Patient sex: M
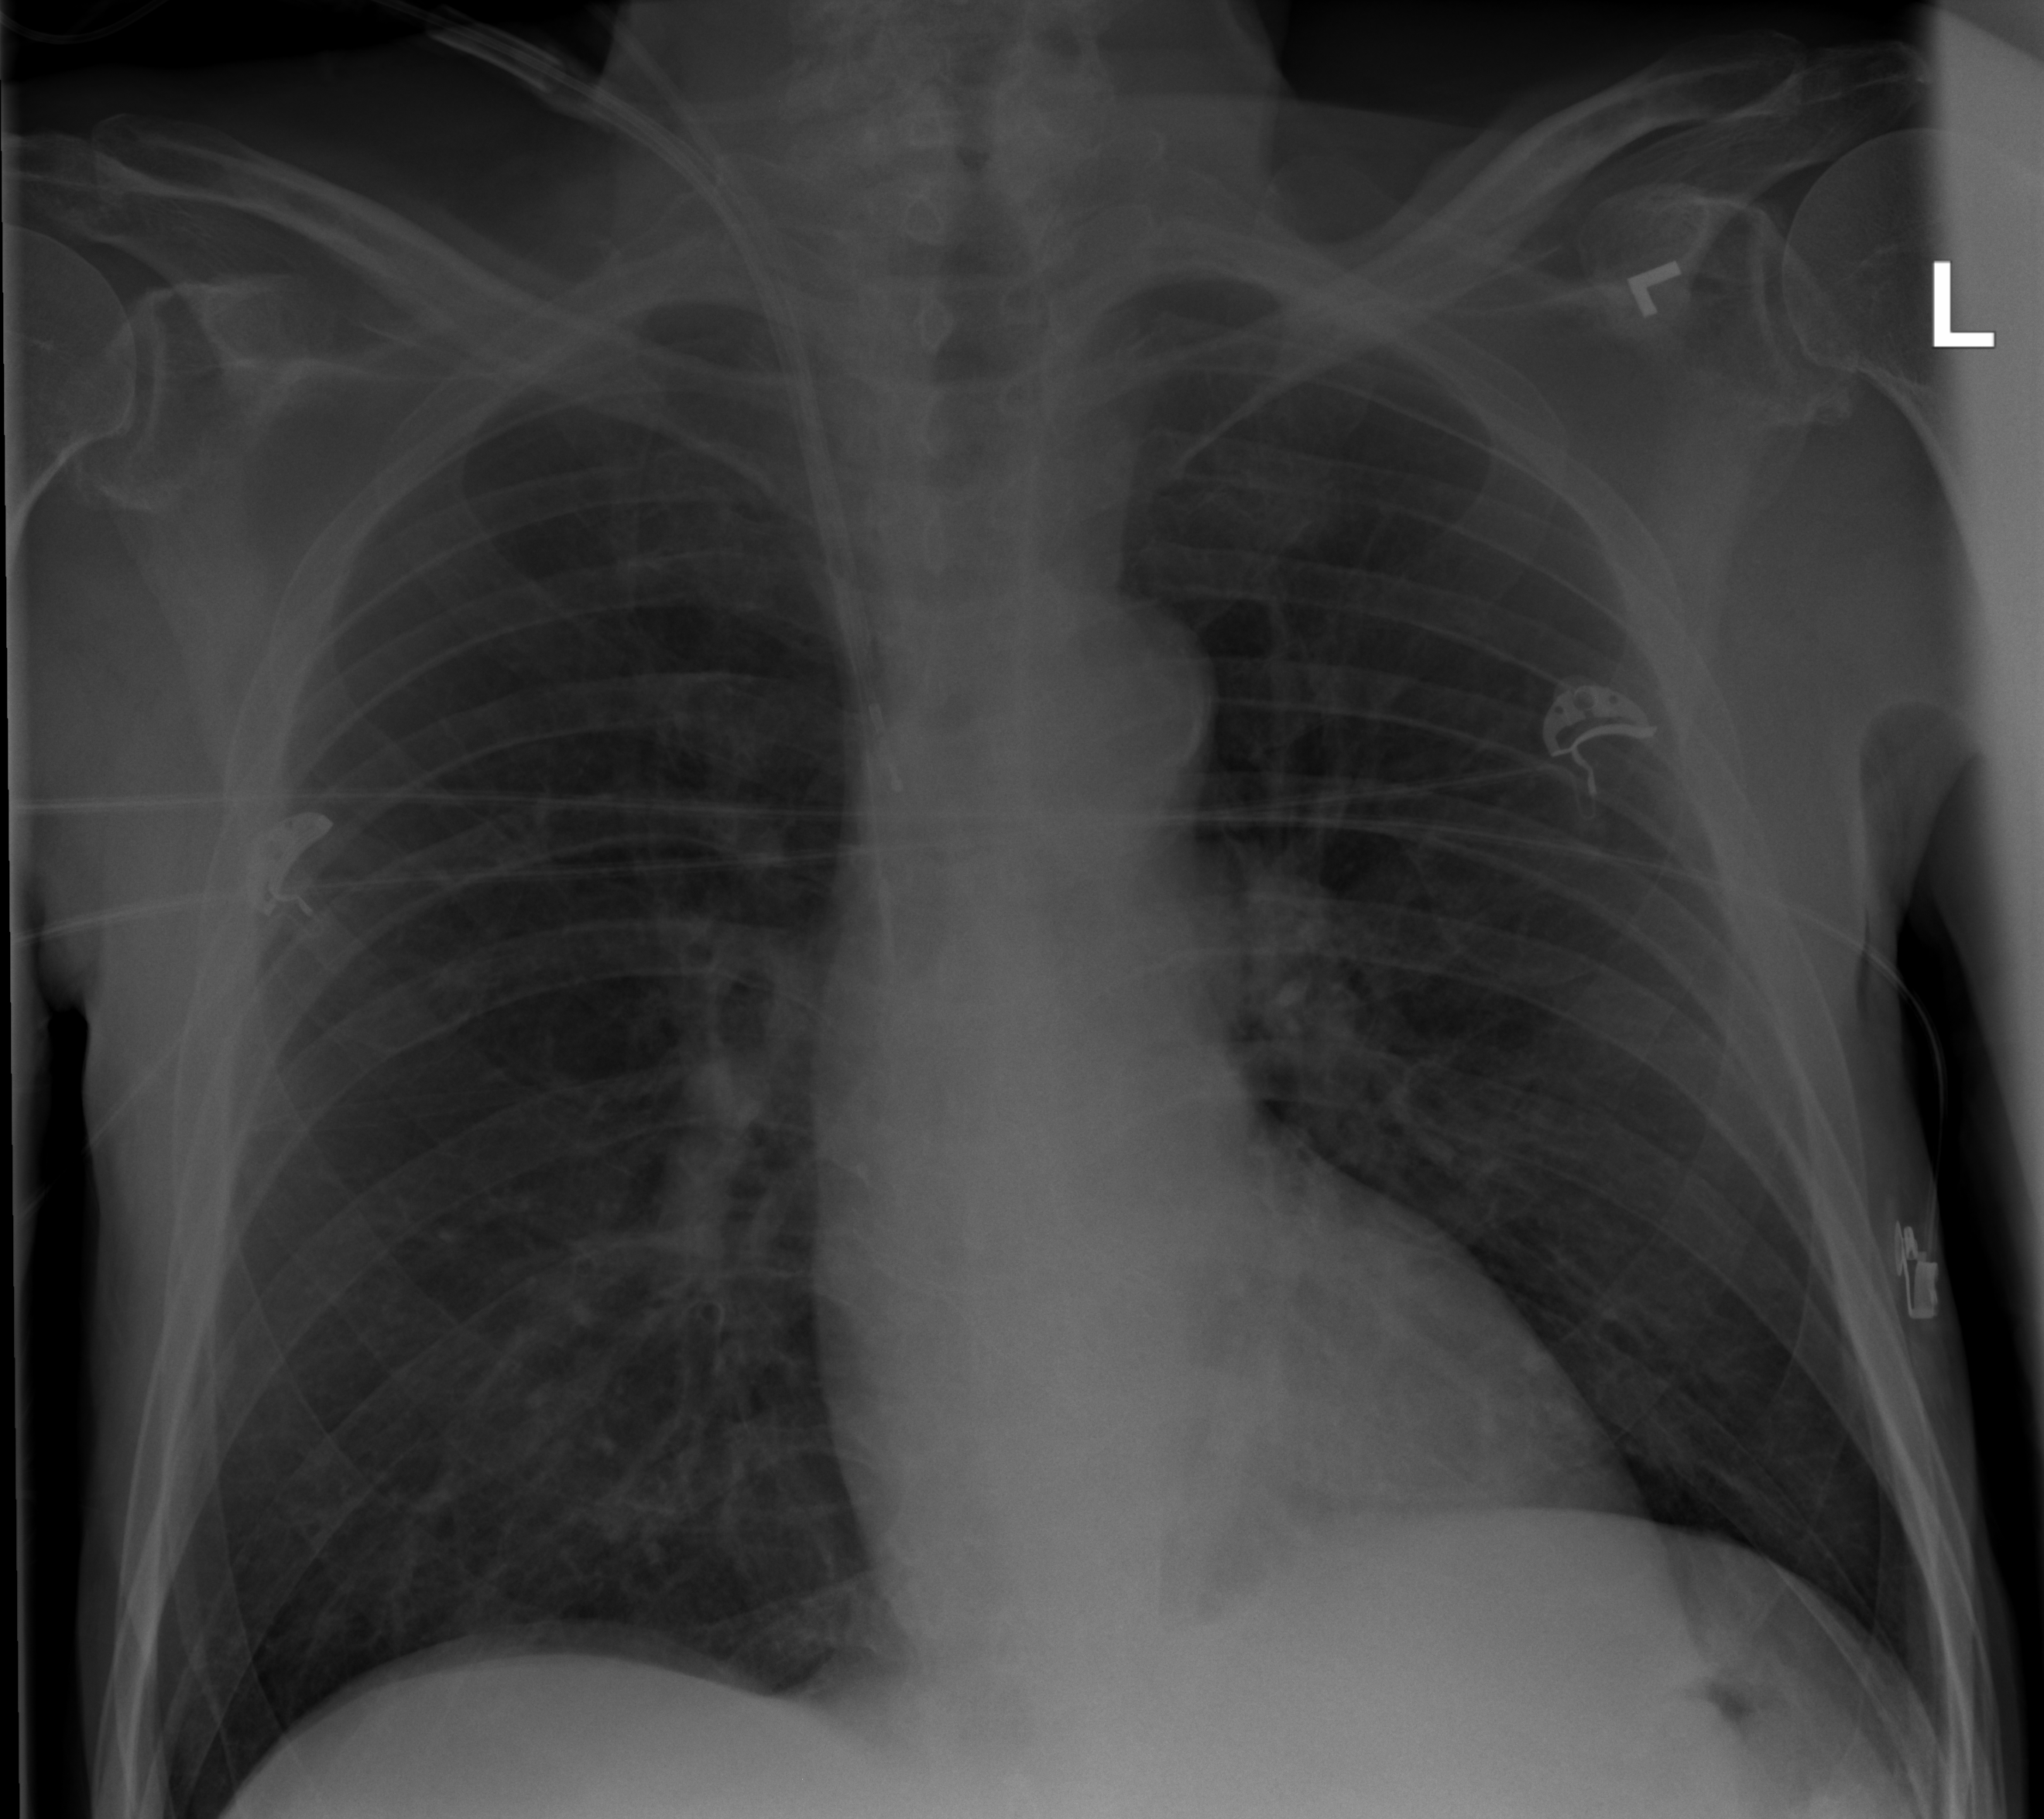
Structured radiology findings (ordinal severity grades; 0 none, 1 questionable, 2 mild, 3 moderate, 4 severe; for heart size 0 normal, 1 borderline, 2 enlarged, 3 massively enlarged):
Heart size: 0
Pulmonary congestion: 0
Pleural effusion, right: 0
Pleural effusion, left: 0
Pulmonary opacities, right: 0
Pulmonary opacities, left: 0
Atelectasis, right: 0
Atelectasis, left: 0